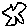
Label: star